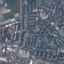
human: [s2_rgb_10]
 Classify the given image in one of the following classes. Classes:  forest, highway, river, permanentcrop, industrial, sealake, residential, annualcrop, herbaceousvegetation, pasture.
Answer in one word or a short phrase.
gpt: Residential